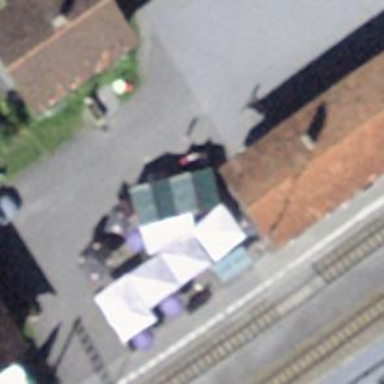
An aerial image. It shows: Cafe.